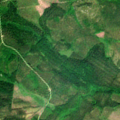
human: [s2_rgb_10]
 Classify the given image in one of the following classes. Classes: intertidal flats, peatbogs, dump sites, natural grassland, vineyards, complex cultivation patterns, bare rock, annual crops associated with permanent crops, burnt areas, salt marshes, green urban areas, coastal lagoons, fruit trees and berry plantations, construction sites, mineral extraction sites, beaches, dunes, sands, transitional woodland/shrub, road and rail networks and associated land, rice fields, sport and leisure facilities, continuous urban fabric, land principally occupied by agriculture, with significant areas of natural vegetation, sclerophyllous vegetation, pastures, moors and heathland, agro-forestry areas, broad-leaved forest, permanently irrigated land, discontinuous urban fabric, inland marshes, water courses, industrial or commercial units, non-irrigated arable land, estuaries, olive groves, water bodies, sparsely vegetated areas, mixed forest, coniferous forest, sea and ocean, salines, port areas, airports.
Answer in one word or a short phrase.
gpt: coniferous forest, mixed forest, transitional woodland/shrub